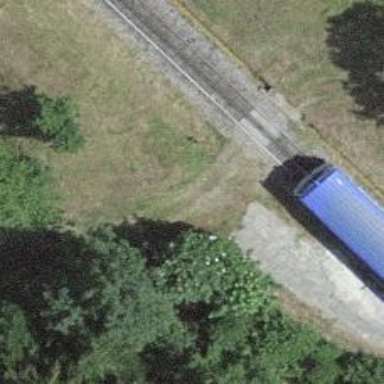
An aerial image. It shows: Railway level crossing.